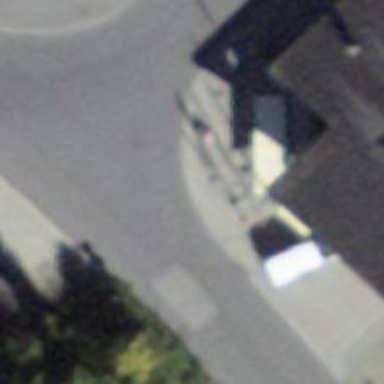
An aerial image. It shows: Bollard.